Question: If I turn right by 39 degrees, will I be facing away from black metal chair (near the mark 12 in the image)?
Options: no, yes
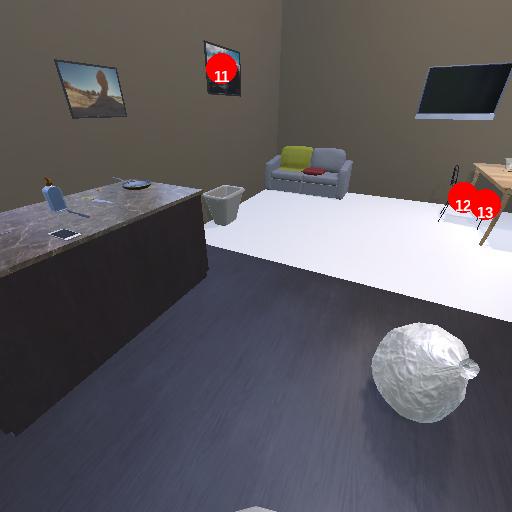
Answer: no